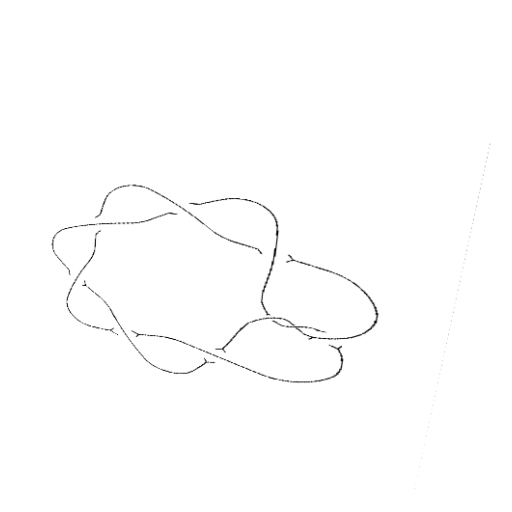
Crossing number: 9